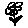
Label: flower